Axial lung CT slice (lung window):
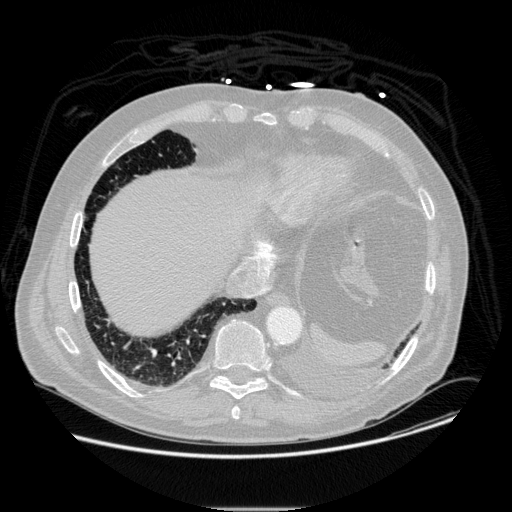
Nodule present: no